Question: i took the div of the jQuery UI and added some CSS to change the background but it looks like it DOESN'T"T change the bottom section where the buttons are. See screenshot below. As you can see the main part of the dialog in this case changes to grey background but not the bottom part.
Is there anyway to change the bottom part as well as people keep thinking there is no button to close the dialog as it kind of blends into the background.

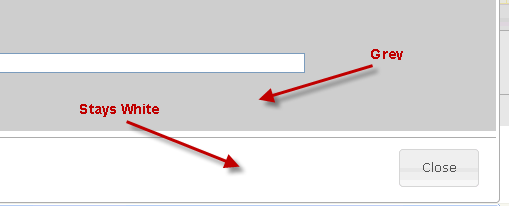
Answer: Put this in your css
'''
.ui-dialog-content{
background:grey !important;
}
.ui-dialog-buttonpane{
background:white !important;
}
'''
## Check Working example at http://jsfiddle.net/2z8Hd/1/